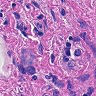
Metastatic tissue present: yes